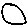
Label: circle